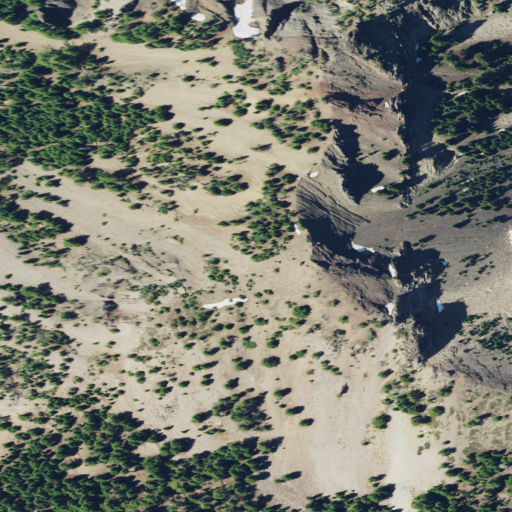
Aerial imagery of mountain in Oregon named Devils Peak containing barren land, evergreen forest, and shrub